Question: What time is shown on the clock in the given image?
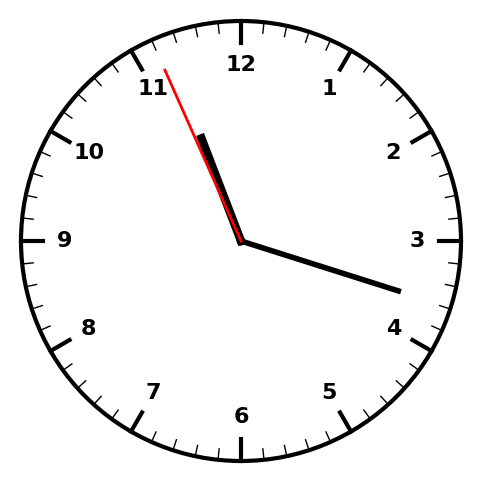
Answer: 11:17:56